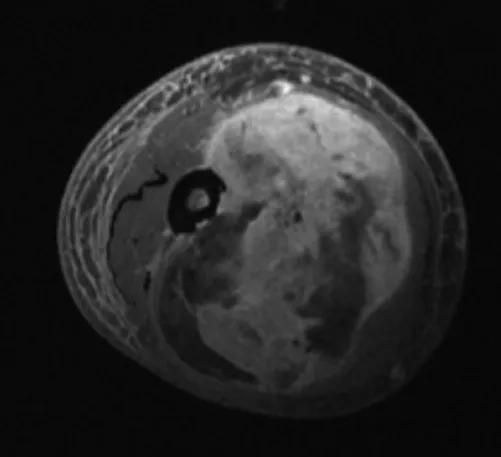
Magnetic resonance imaging of myxofibrosarcoma with invasion into the underlying humerus.
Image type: radiology (mri)